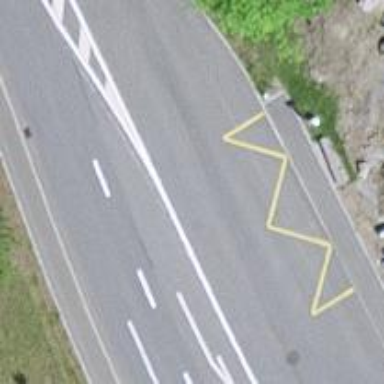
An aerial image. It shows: Public transport stop position.